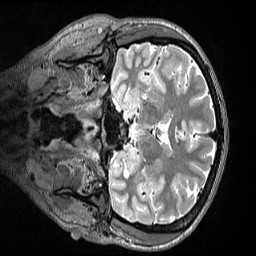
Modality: T2w
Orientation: coronal
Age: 31
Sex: female
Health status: ill
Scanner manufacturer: siemens
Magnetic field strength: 3 T
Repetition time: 3.2 s
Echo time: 0.563 s